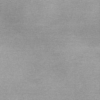
Label: dusty